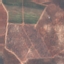
Label: PermanentCrop